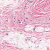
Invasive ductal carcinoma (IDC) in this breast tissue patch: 0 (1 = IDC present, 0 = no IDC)